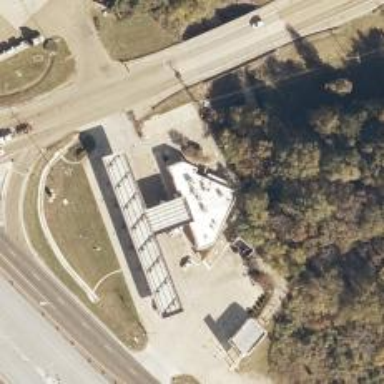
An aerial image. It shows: Convenience shop.